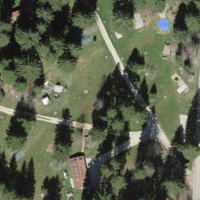
EUNIS habitat code: 44
Species observed at this site:
Fagus sylvatica